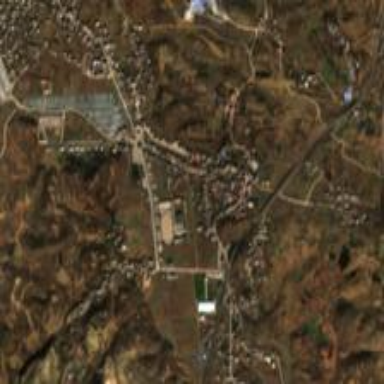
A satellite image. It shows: Ethnic township within town.